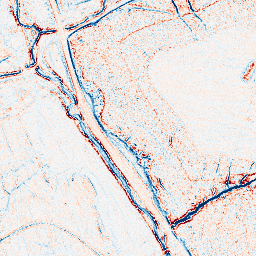
Category: edge_preserving
Decomposition family: anisotropic_diffusion
Decomposition parameters: iterations: 5
kappa: 10
gamma: 0.15
Upsampling method: cubic_catmull_rom
Upsampling parameters: scale: 8
Upsampling scale: 8